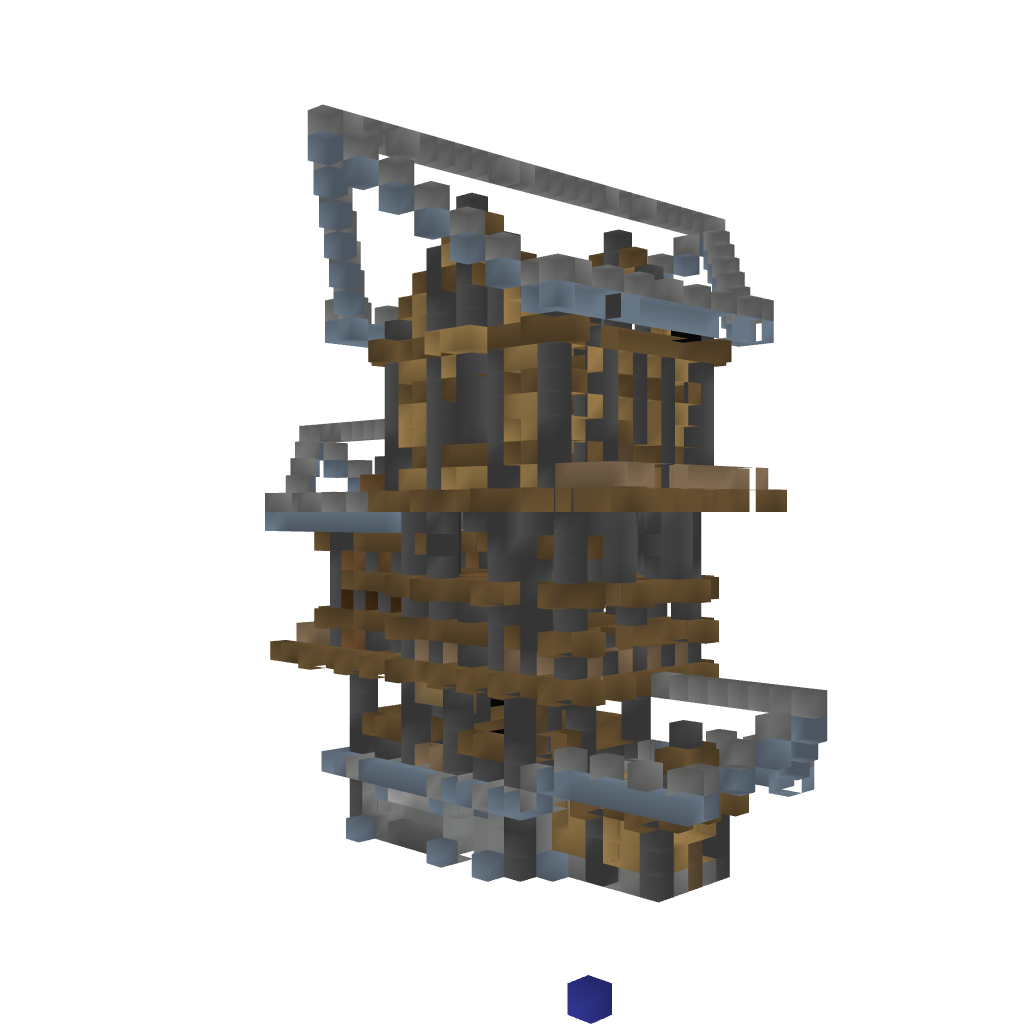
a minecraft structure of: Fantasy Medieval Home #0001 | By DaveGR